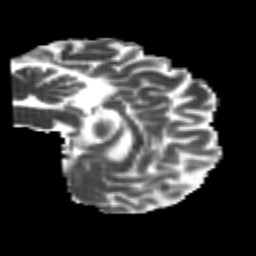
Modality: MD
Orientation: sagittal
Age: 22
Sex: male
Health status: healthy
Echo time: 0.074 s